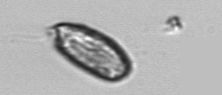
Label: Katodinium_or_Torodinium